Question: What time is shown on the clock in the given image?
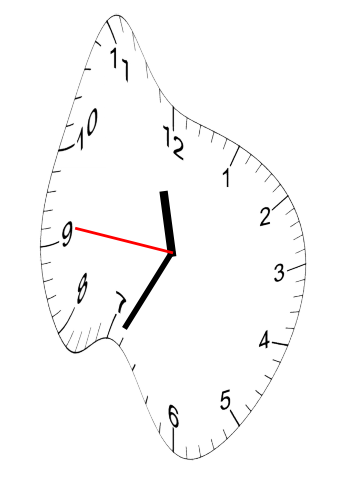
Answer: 11:34:46